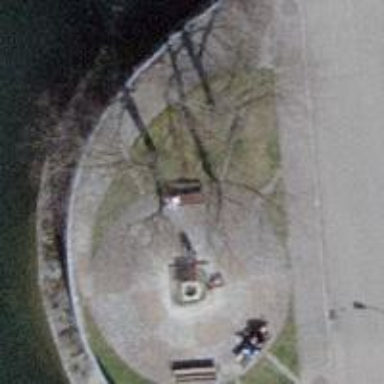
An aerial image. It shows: Brown bench.